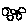
Label: circle